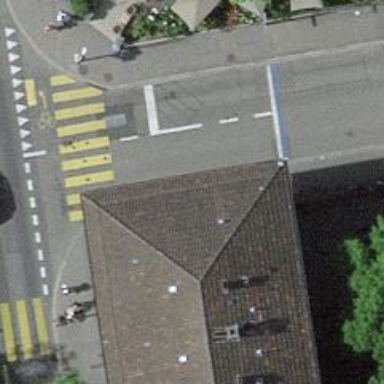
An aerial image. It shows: Road with traffic signals.